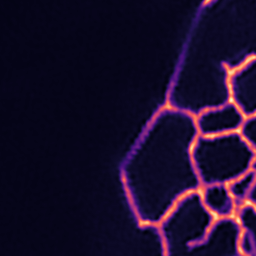
Label: Super-resolution ER image